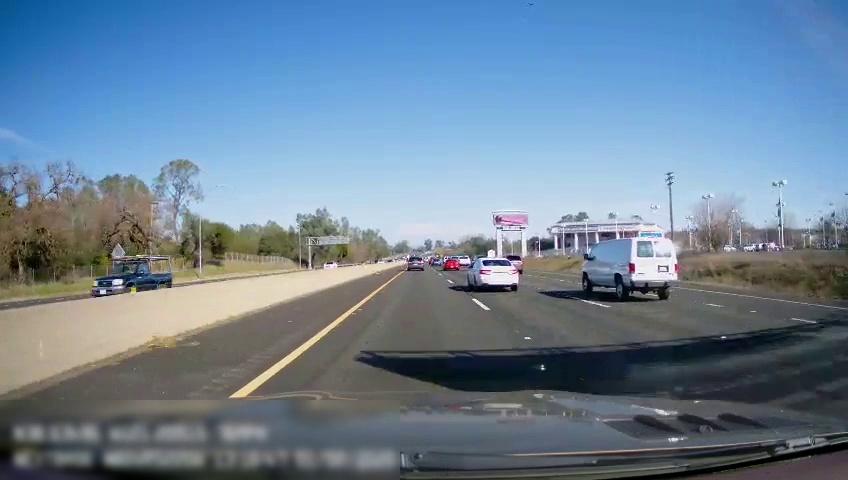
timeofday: Day
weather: Sunny
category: Drivable Space
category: Drivable Space
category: Vehicles | SUV
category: Vehicles | Car
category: Vehicles | Van
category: Vehicles | SUV
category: Vehicles | SUV
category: Vehicles | Truck
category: Vehicles | Car
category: Vehicles | Truck
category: Lanes | Current Lane
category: Lanes | Current Lane
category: Lanes | Current Lane
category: Lanes | Alternate Lane
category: Lanes | Alternate Lane
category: Traffic | Signs